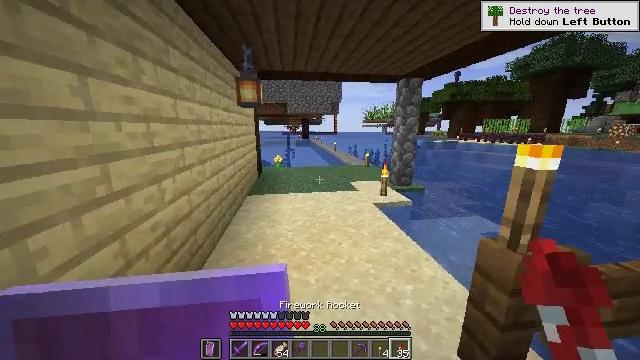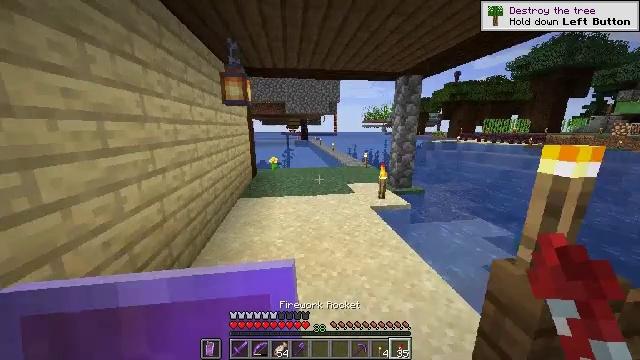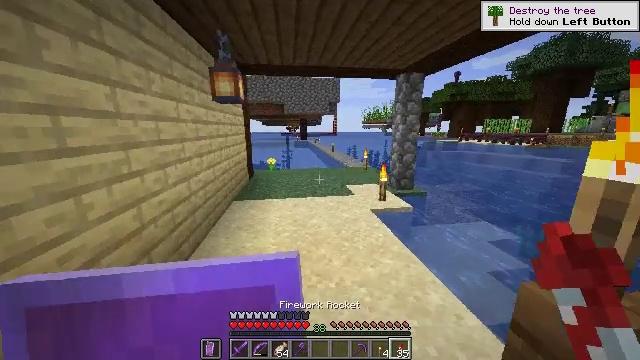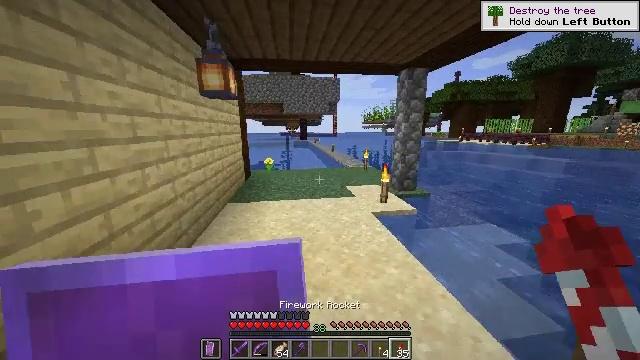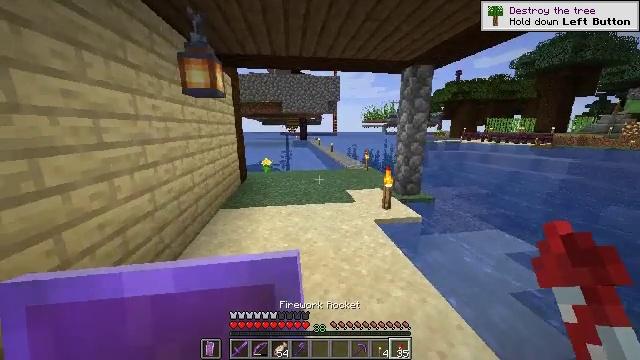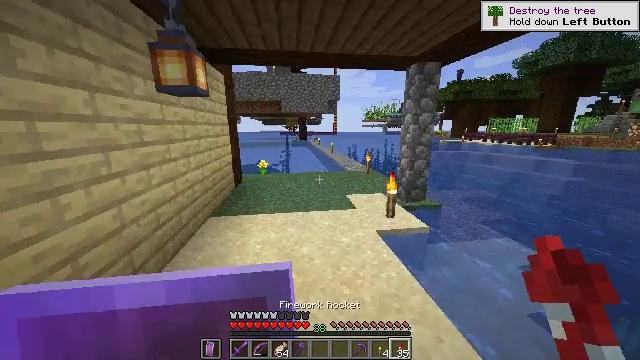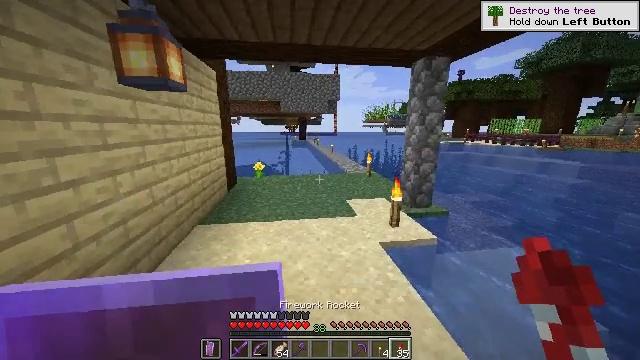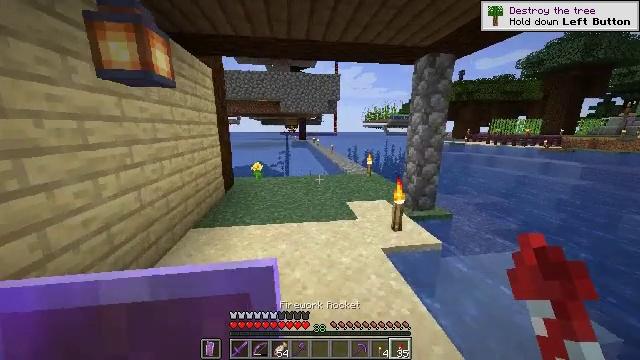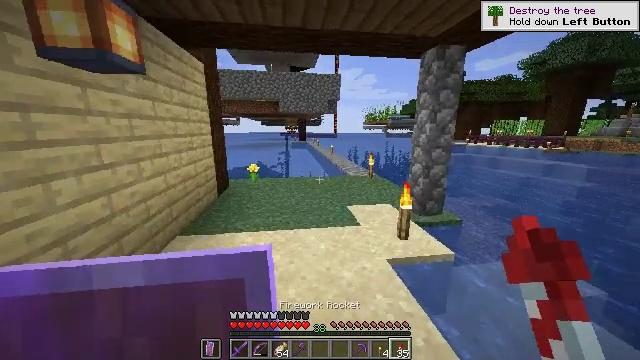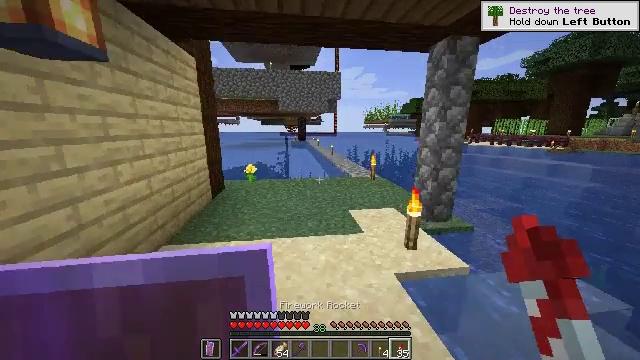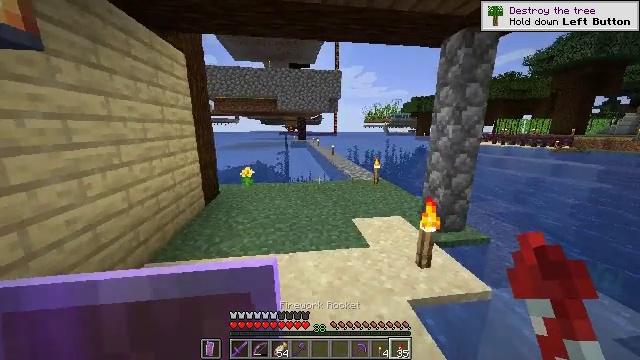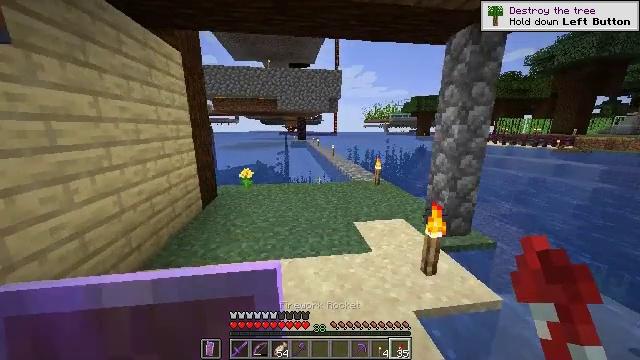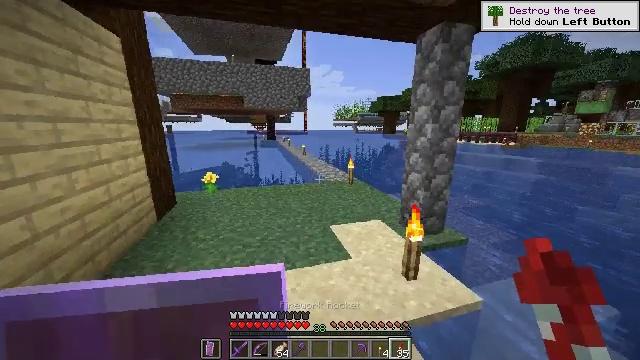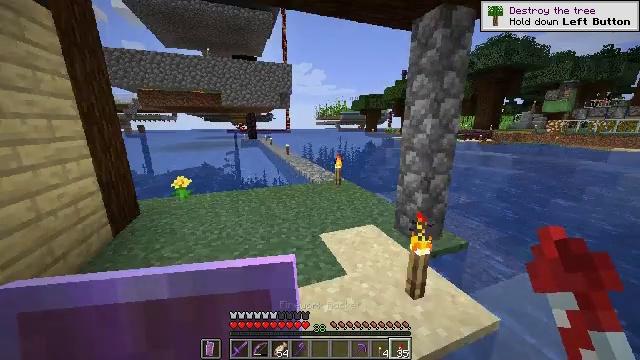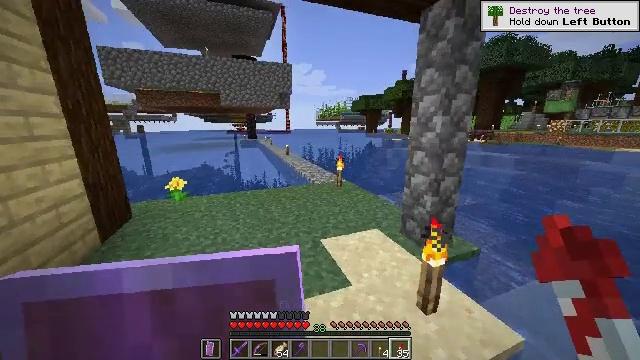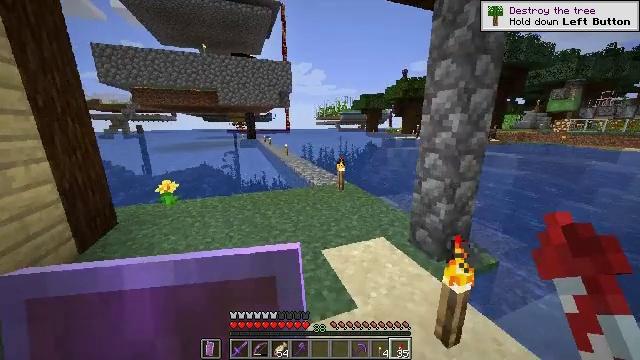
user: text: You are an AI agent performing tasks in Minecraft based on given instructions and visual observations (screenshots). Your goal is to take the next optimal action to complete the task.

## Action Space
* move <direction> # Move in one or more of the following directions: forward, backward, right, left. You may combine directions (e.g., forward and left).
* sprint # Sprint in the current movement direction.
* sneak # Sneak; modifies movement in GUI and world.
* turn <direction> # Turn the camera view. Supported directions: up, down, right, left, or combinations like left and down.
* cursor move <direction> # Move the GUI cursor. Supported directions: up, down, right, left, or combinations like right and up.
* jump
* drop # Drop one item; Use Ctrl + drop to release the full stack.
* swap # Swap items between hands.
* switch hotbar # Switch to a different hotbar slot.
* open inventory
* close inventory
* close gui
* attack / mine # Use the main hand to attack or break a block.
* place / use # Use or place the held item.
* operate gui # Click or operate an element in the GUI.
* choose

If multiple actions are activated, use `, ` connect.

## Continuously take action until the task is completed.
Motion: motion action
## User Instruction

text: craft item air
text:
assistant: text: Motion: move forward, sprint
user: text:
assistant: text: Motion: move forward, sprint
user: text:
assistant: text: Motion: move forward, sprint
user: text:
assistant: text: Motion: move forward, sprint
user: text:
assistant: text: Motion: move forward, sprint
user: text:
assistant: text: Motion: move forward, sprint
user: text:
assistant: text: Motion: move forward, sprint
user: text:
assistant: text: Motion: move forward, sprint
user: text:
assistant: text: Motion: move forward, sprint
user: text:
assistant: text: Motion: move forward, sprint
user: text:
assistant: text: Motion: move forward, sprint
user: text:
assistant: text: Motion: move forward, sprint, turn right
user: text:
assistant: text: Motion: move forward, sprint, turn right
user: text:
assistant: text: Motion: move forward, sprint
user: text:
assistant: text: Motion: move forward, sprint
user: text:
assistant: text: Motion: move forward, sprint
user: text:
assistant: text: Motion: move forward, sprint
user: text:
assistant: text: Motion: move forward, sprint
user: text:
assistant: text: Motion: move forward, sprint
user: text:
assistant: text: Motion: move forward, sprint
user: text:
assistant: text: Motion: move forward, sprint
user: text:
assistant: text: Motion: move forward, sprint
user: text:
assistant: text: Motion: move forward, sprint
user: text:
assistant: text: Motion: move forward, sprint
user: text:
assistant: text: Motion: move forward, sprint
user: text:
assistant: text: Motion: move forward, sprint
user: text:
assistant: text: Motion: move forward, sprint
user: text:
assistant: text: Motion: move forward, sprint
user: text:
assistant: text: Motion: move forward, sprint, turn right
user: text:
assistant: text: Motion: move forward, sprint, turn right